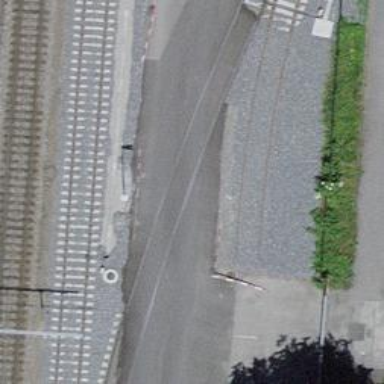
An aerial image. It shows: Single railway spur track.